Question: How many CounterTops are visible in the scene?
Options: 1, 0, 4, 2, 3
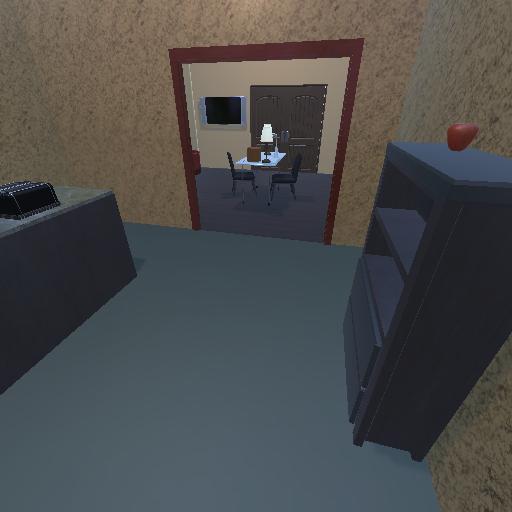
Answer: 1